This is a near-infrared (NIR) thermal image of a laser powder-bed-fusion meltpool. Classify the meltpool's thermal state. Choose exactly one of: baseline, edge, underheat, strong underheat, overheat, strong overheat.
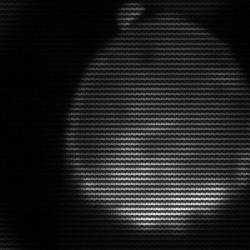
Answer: edge